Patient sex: F
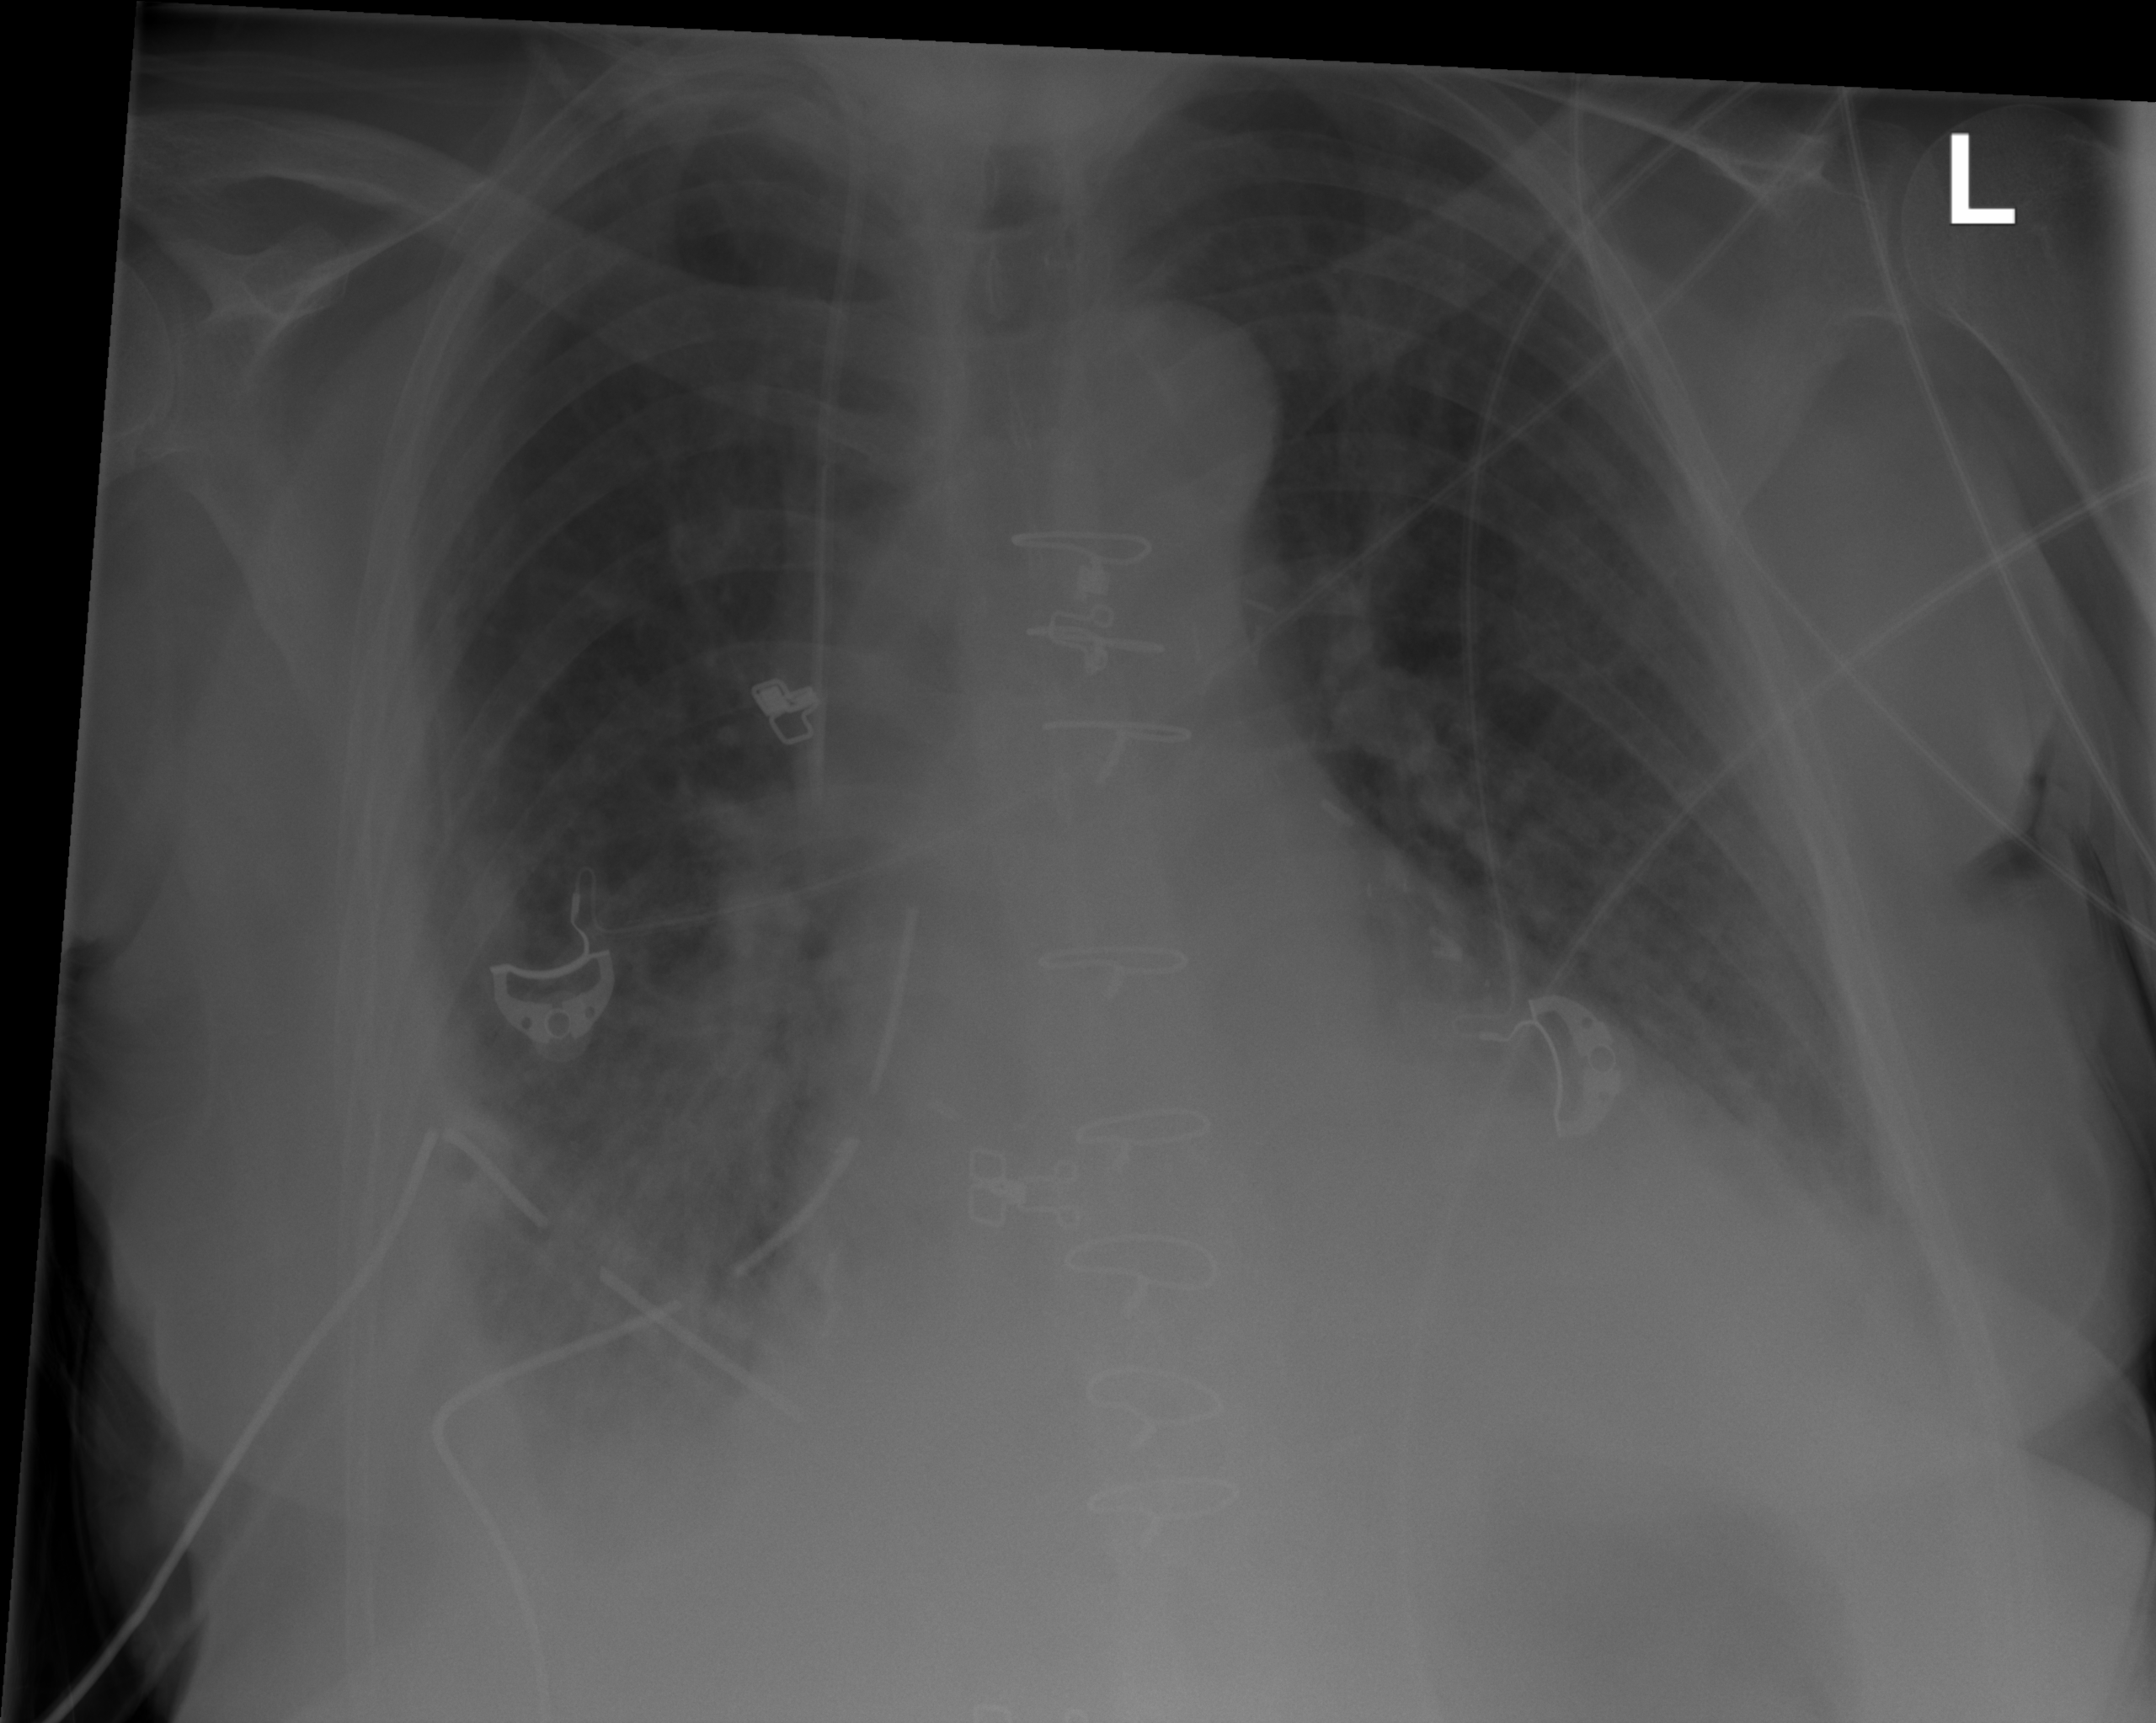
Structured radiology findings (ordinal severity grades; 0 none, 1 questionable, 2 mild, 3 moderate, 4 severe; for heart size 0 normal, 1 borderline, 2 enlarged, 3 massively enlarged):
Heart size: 2
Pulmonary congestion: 2
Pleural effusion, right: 2
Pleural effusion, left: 2
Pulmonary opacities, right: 2
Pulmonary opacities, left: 2
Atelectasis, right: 2
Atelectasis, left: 2